Field crop: tomato
Growth stage: 1
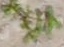
Species: portulaca